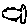
Label: fish